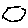
Label: hexagon